Question: I've the following code which will take an array and append to the page dynamically a QR code with the text being an element in the array.
'''
$(document).ready(function () {
var list = ['dog', 'cat', 'mouse', 'hippo', 'ox'];
var qrUrl = 'https://chart.googleapis.com/chart?';
//functions
function getQrCodes(array) {
$.each(array, function (ix, val) {
//options gets chl property redefined for each element
//in the array
var options = {
cht: 'qr',
chs: '300x300',
chl: array[ix]
}
qrOptionArray.push(options);
console.log('this qr should be: ' + array[ix]);
console.log(qrUrl + $.param(options));
var $img = $('img').attr('src', qrUrl + $.param(options)).appendTo('body');
});
}
getQrCodes(list);
});
'''
You can see the console output from the fiddle <URL> although for some reason the QR codes don't appear in the fiddle window, they do on my local machine. The problem I've got is that the last regardless of the fact that you can see the console output change for each element in the array, the only QR code I get is the last element in the array repeated X number of times.  Each of those QR cans will scan and print 'ox', even though the console output is correct. What's going on here?
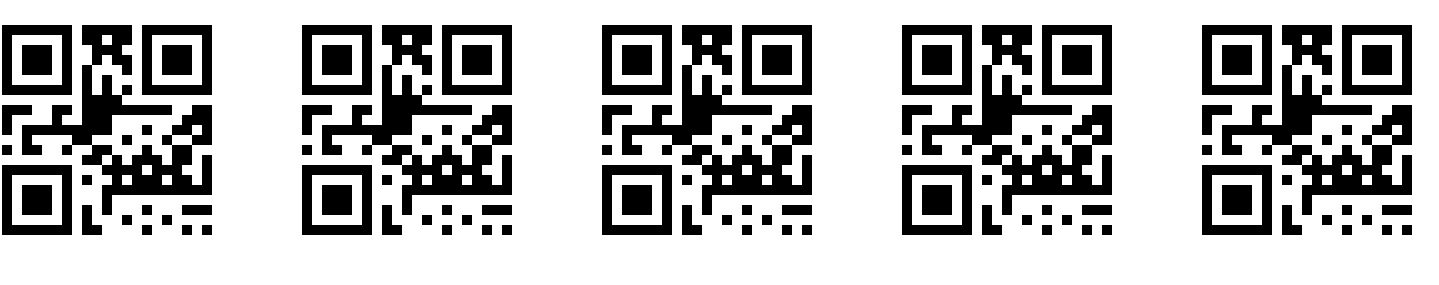
Answer: The selector where you 'append' the image to the body is wrong. You are selecting all existing 'img' elements, whereas you want to create a new one. Try this:
'''
var $img = $('<img />').attr('src', qrUrl + $.param(options)).appendTo('body');
'''
<URL>
Note: '$('<img />')' not '$('img')'.